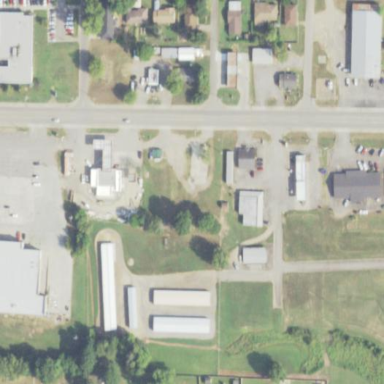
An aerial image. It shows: Storage rental shop.